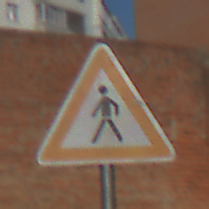
Verkehrszeichen: FussgaengerRechts
Umgebung: Outdoor, Suburban
Tageszeit: MorningAfternoon
Wetter: PartlyCloudy
Licht: Natural
Jahreszeit: NotSpecified
Kontrast: HighContrast